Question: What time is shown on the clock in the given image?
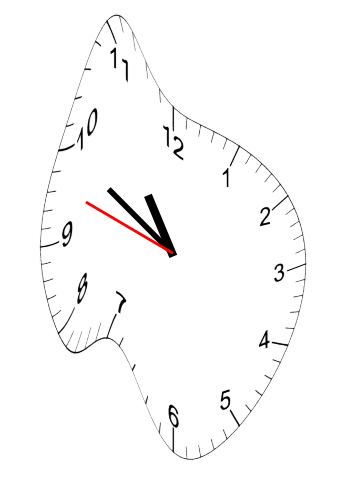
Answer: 10:49:48